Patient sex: M
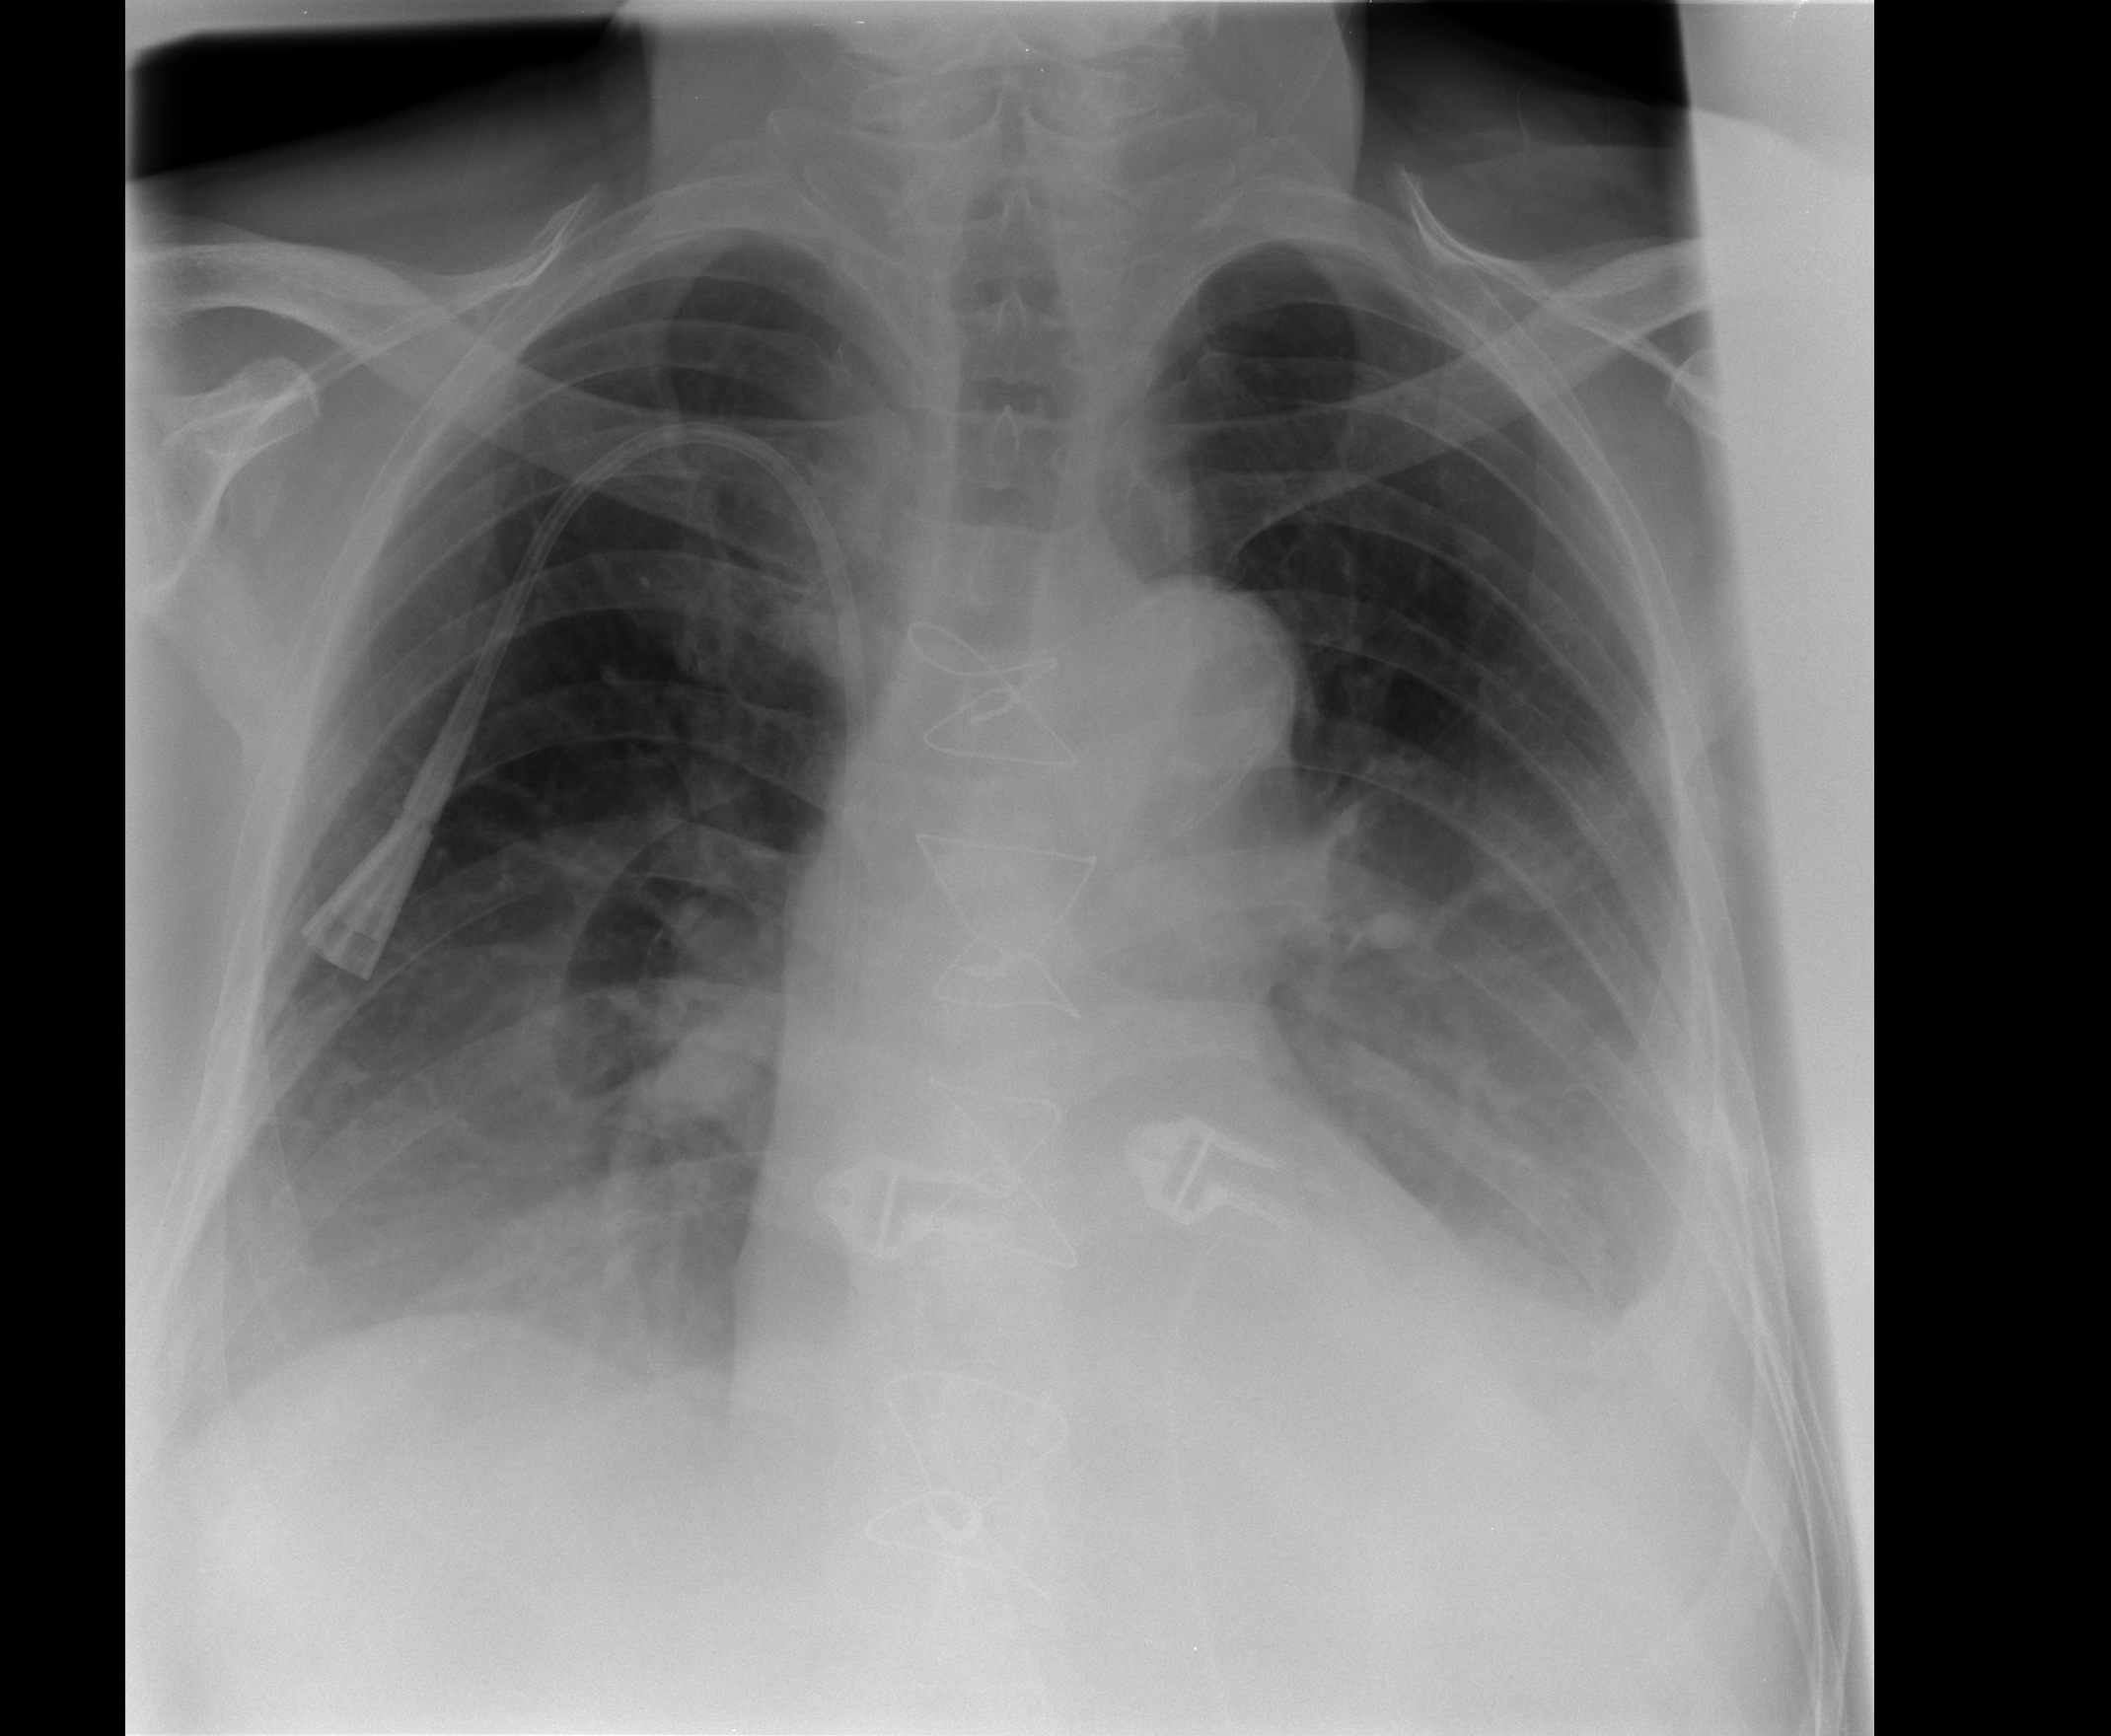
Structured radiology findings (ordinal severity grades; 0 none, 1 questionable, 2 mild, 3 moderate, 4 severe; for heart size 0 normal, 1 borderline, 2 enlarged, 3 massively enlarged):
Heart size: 1
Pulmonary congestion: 1
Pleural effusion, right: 2
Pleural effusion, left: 3
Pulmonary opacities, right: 0
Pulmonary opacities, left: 0
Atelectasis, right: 2
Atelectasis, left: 2